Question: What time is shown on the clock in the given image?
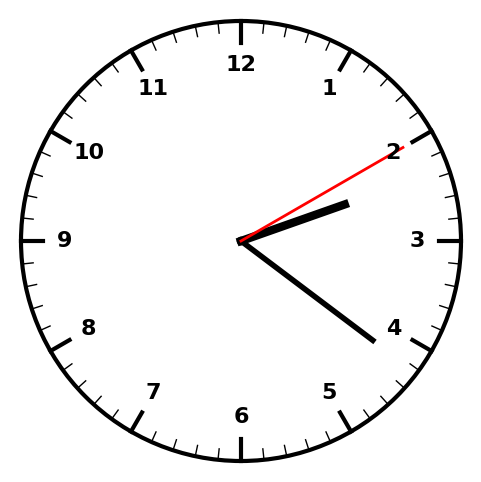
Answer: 02:21:10